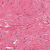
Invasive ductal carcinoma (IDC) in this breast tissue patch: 0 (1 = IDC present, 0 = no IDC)